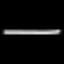
Label: line